Brain MRI, t2w sequence, axial 2D slice.
Patient: age 41, sex M, weight 95 kg, height 1.95 m
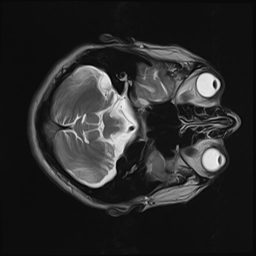